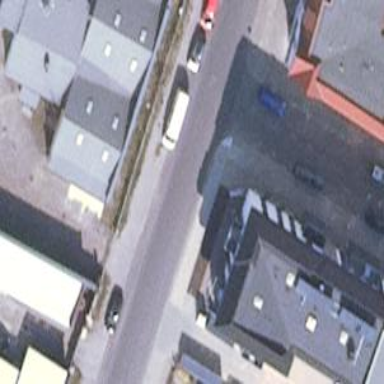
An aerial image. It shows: Industrial building.